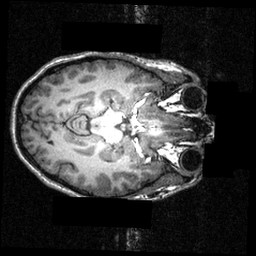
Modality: T1w
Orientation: axial
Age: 26
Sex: female
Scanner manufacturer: siemens
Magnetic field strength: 3.951 T
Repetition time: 1.5 s
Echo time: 0.00335 s